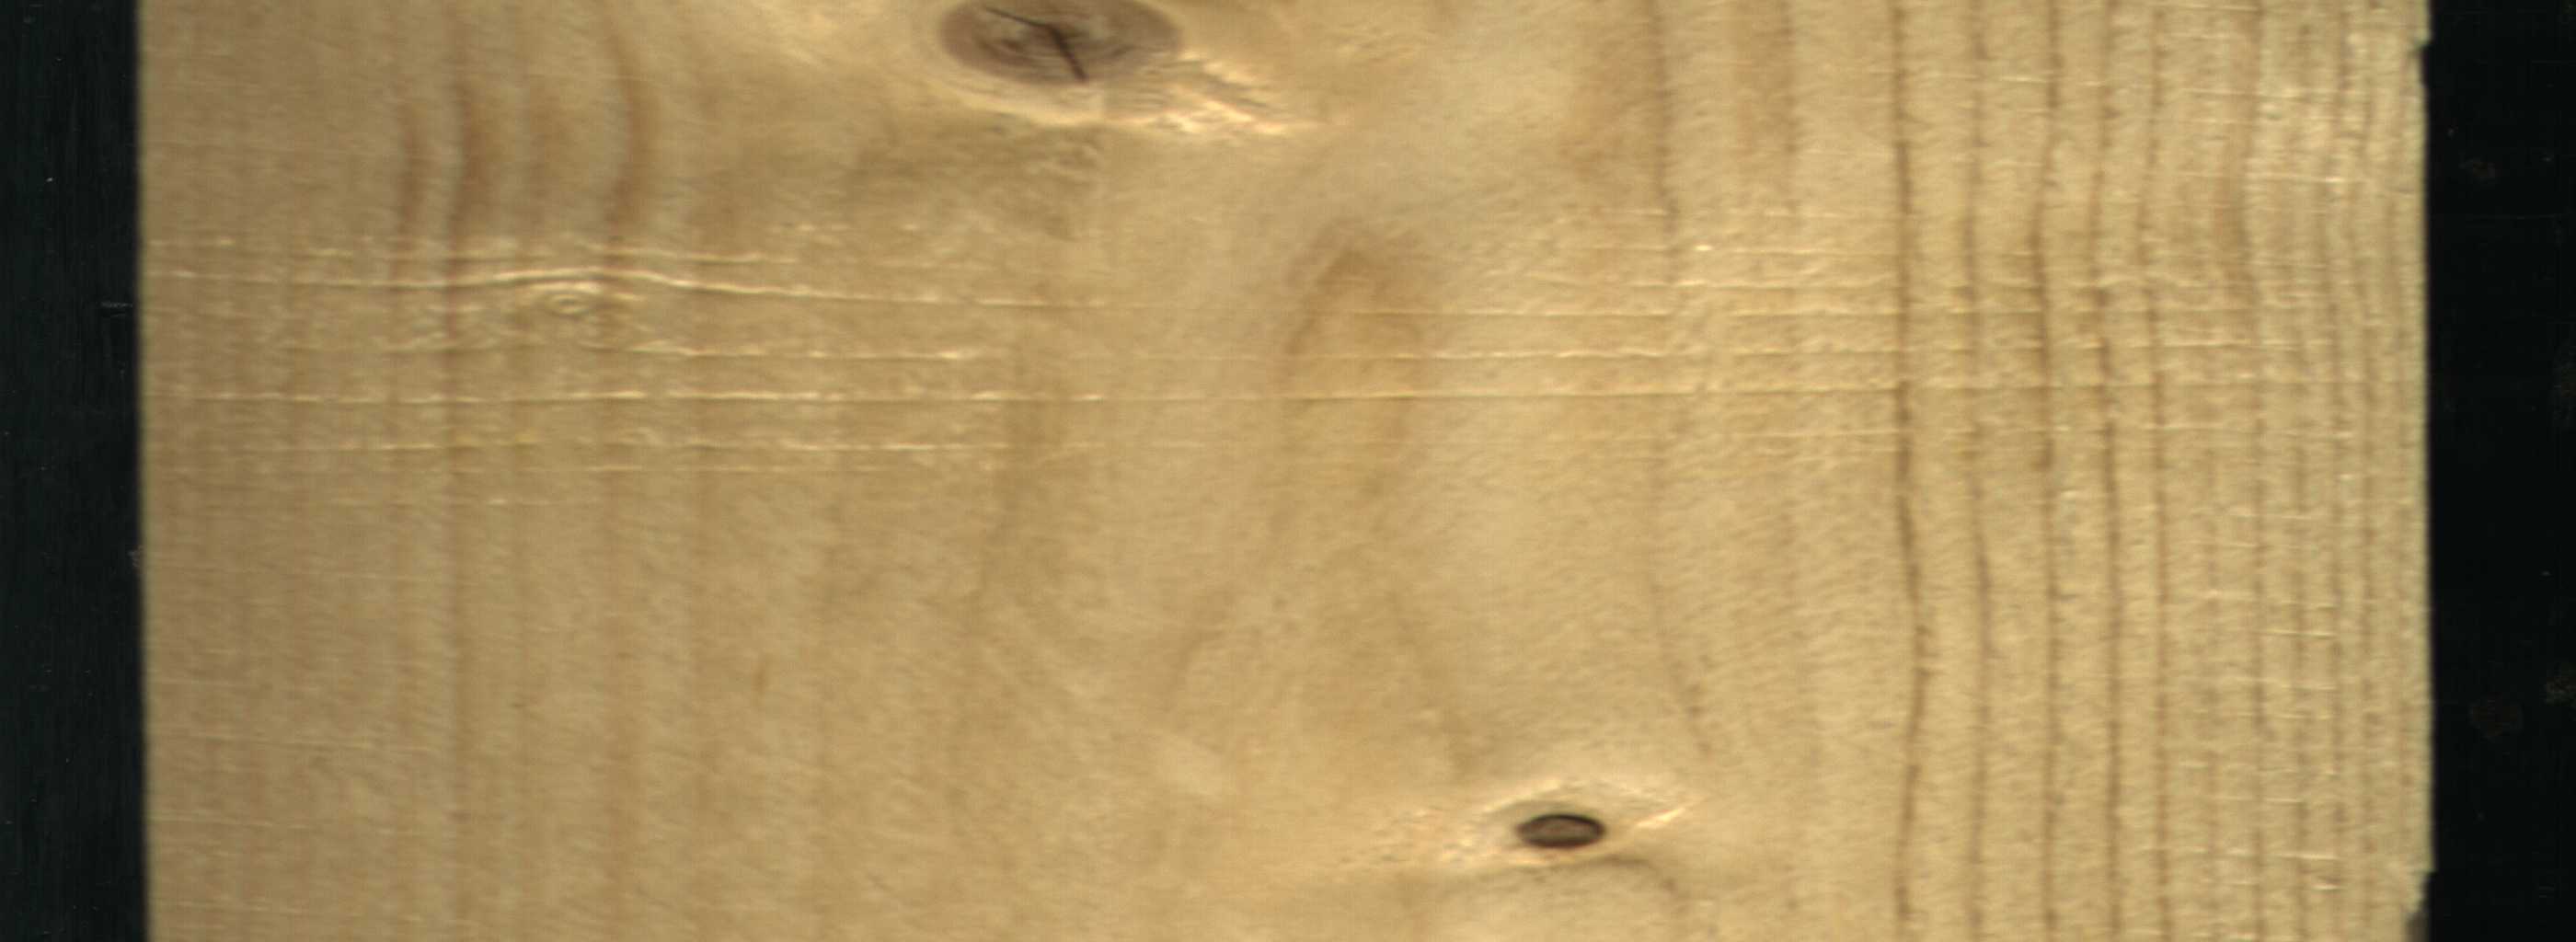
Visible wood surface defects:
knot_with_crack
Dead_Knot